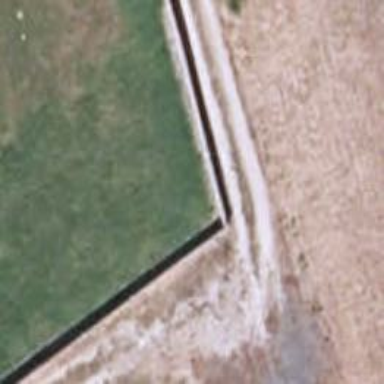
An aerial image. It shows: Fence is in the image.